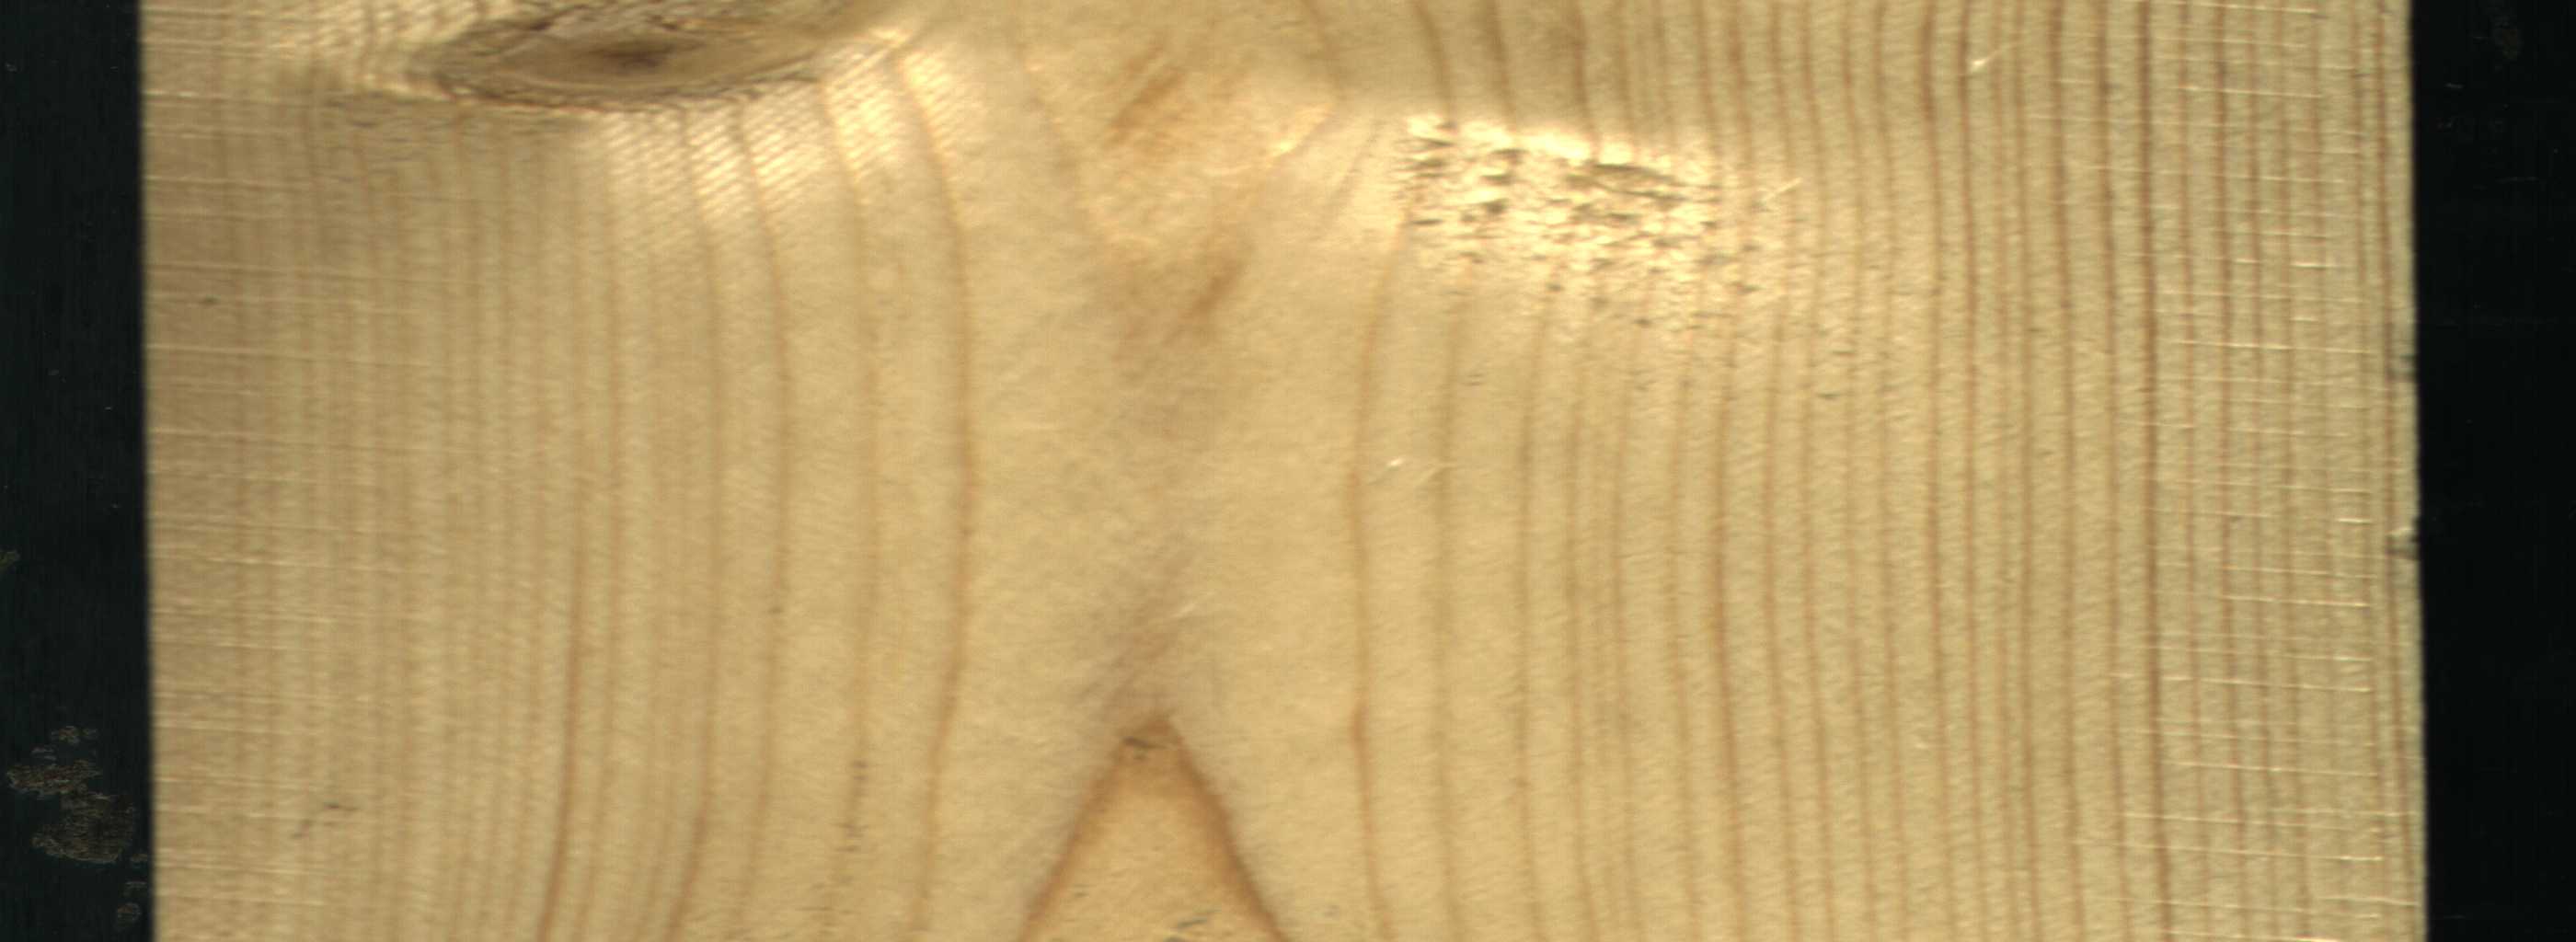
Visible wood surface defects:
Live_Knot